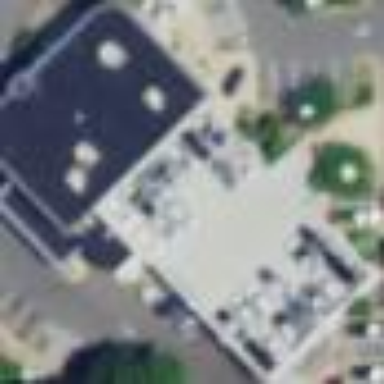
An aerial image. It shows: Building that houses car shop.